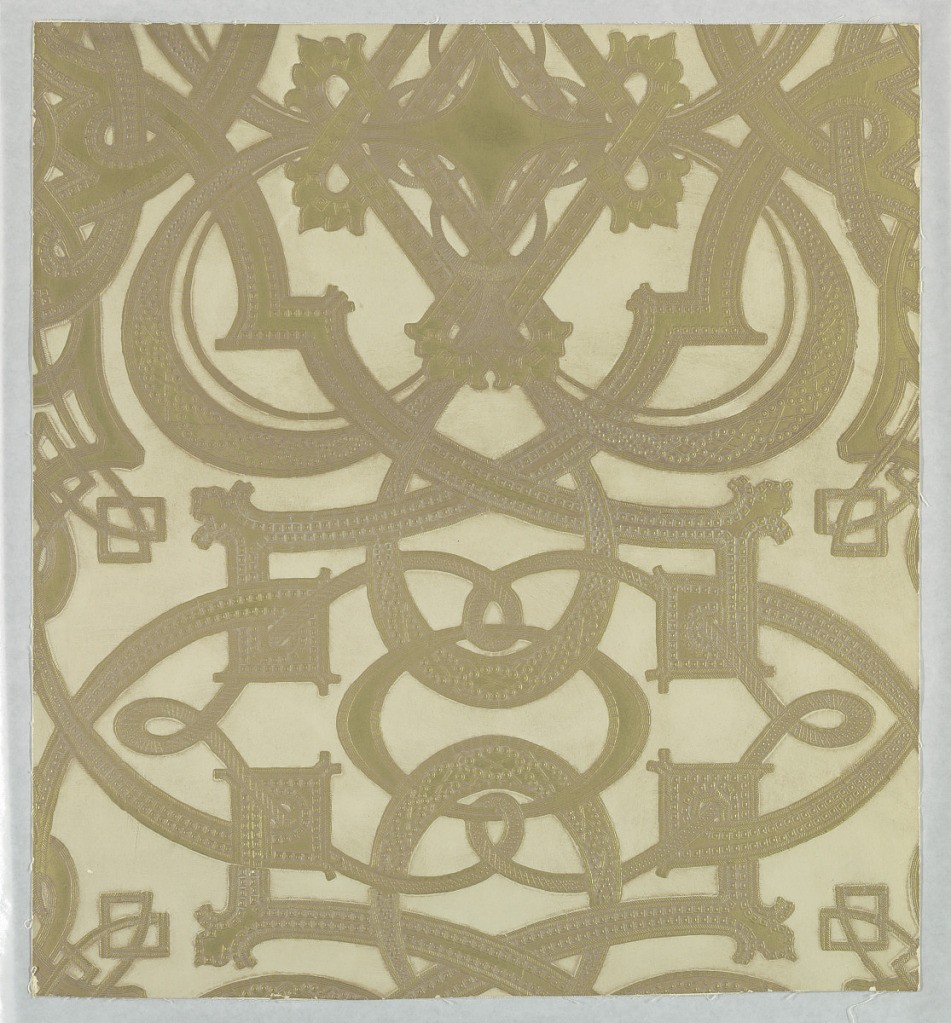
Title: Sidewall
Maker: M.H. Birge & Sons Co., 1834
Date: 1920
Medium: Block-printed, embossed
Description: Imitation leather. A geometric design on a large scale of interlacing circular bands. The bands in turn are covered with small designs as though studded with nail heads. All of design is embossed and finished in brass-colored gilt. Field is plain ivory. Entire surface is antiqued by hand. Printed from wood blocks in oil paints. On reverse side is printed: "No 8066 2". Same design as 1944-79-19.